Field crop: maize
Growth stage: 2
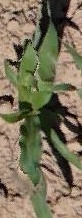
Species: maize